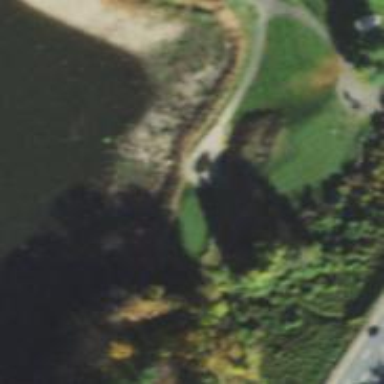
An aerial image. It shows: Service road used as golf cart path.